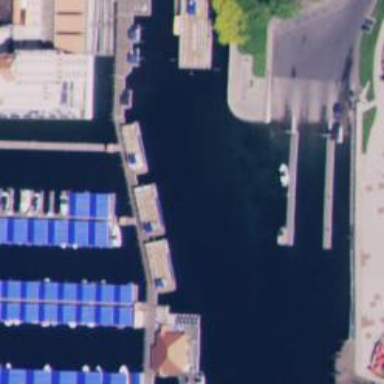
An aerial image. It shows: Man-made pier.